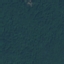
Label: Forest